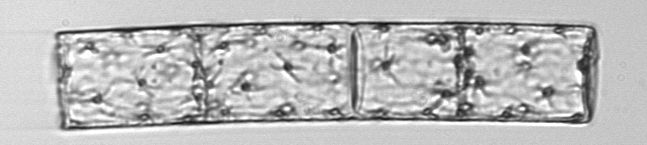
Label: Guinardia_flaccida